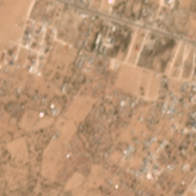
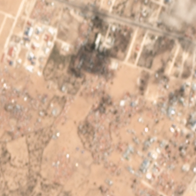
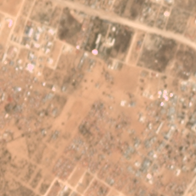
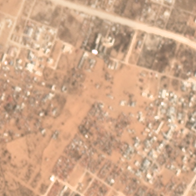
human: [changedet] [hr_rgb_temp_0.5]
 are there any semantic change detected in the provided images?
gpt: some roads and many houses are built .

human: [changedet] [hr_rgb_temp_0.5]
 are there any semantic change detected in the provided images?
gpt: many detached houses appeared beside the newly built road on the bareland .

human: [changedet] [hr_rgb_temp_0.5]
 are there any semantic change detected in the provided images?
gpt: a t shaped road appears beside the vegetation at the top  of the scene .

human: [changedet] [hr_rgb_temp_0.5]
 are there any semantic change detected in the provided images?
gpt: a residential area with many houses and roads appeared .

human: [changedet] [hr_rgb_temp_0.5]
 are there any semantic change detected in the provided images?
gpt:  many detached houses and roads appeared in the scene .